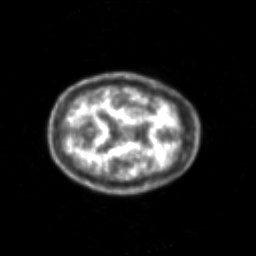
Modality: PET
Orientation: axial
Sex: male
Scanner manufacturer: siemens